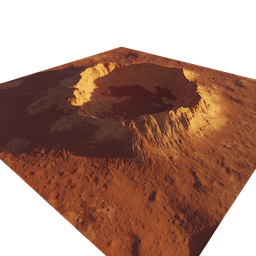
Label: nature